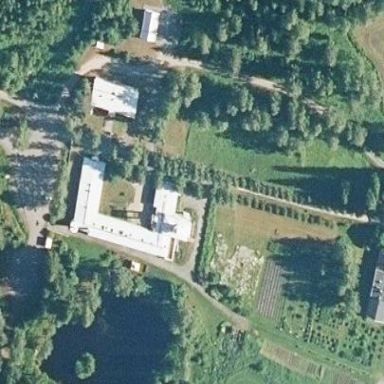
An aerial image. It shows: Beautiful monastery building.